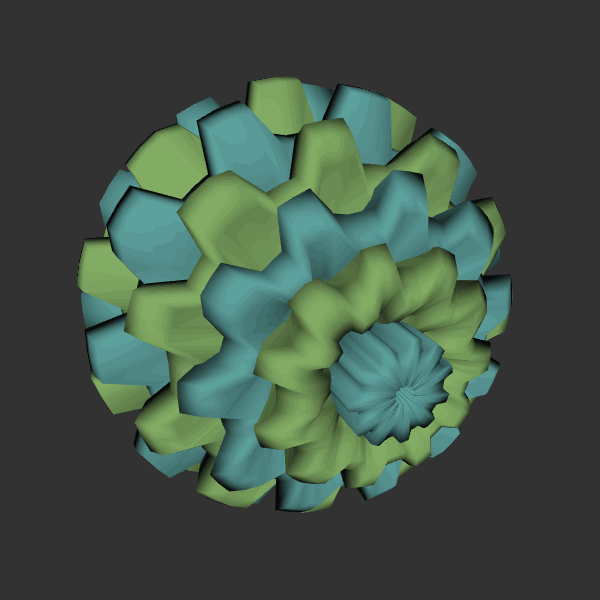
Background: dark